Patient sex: F
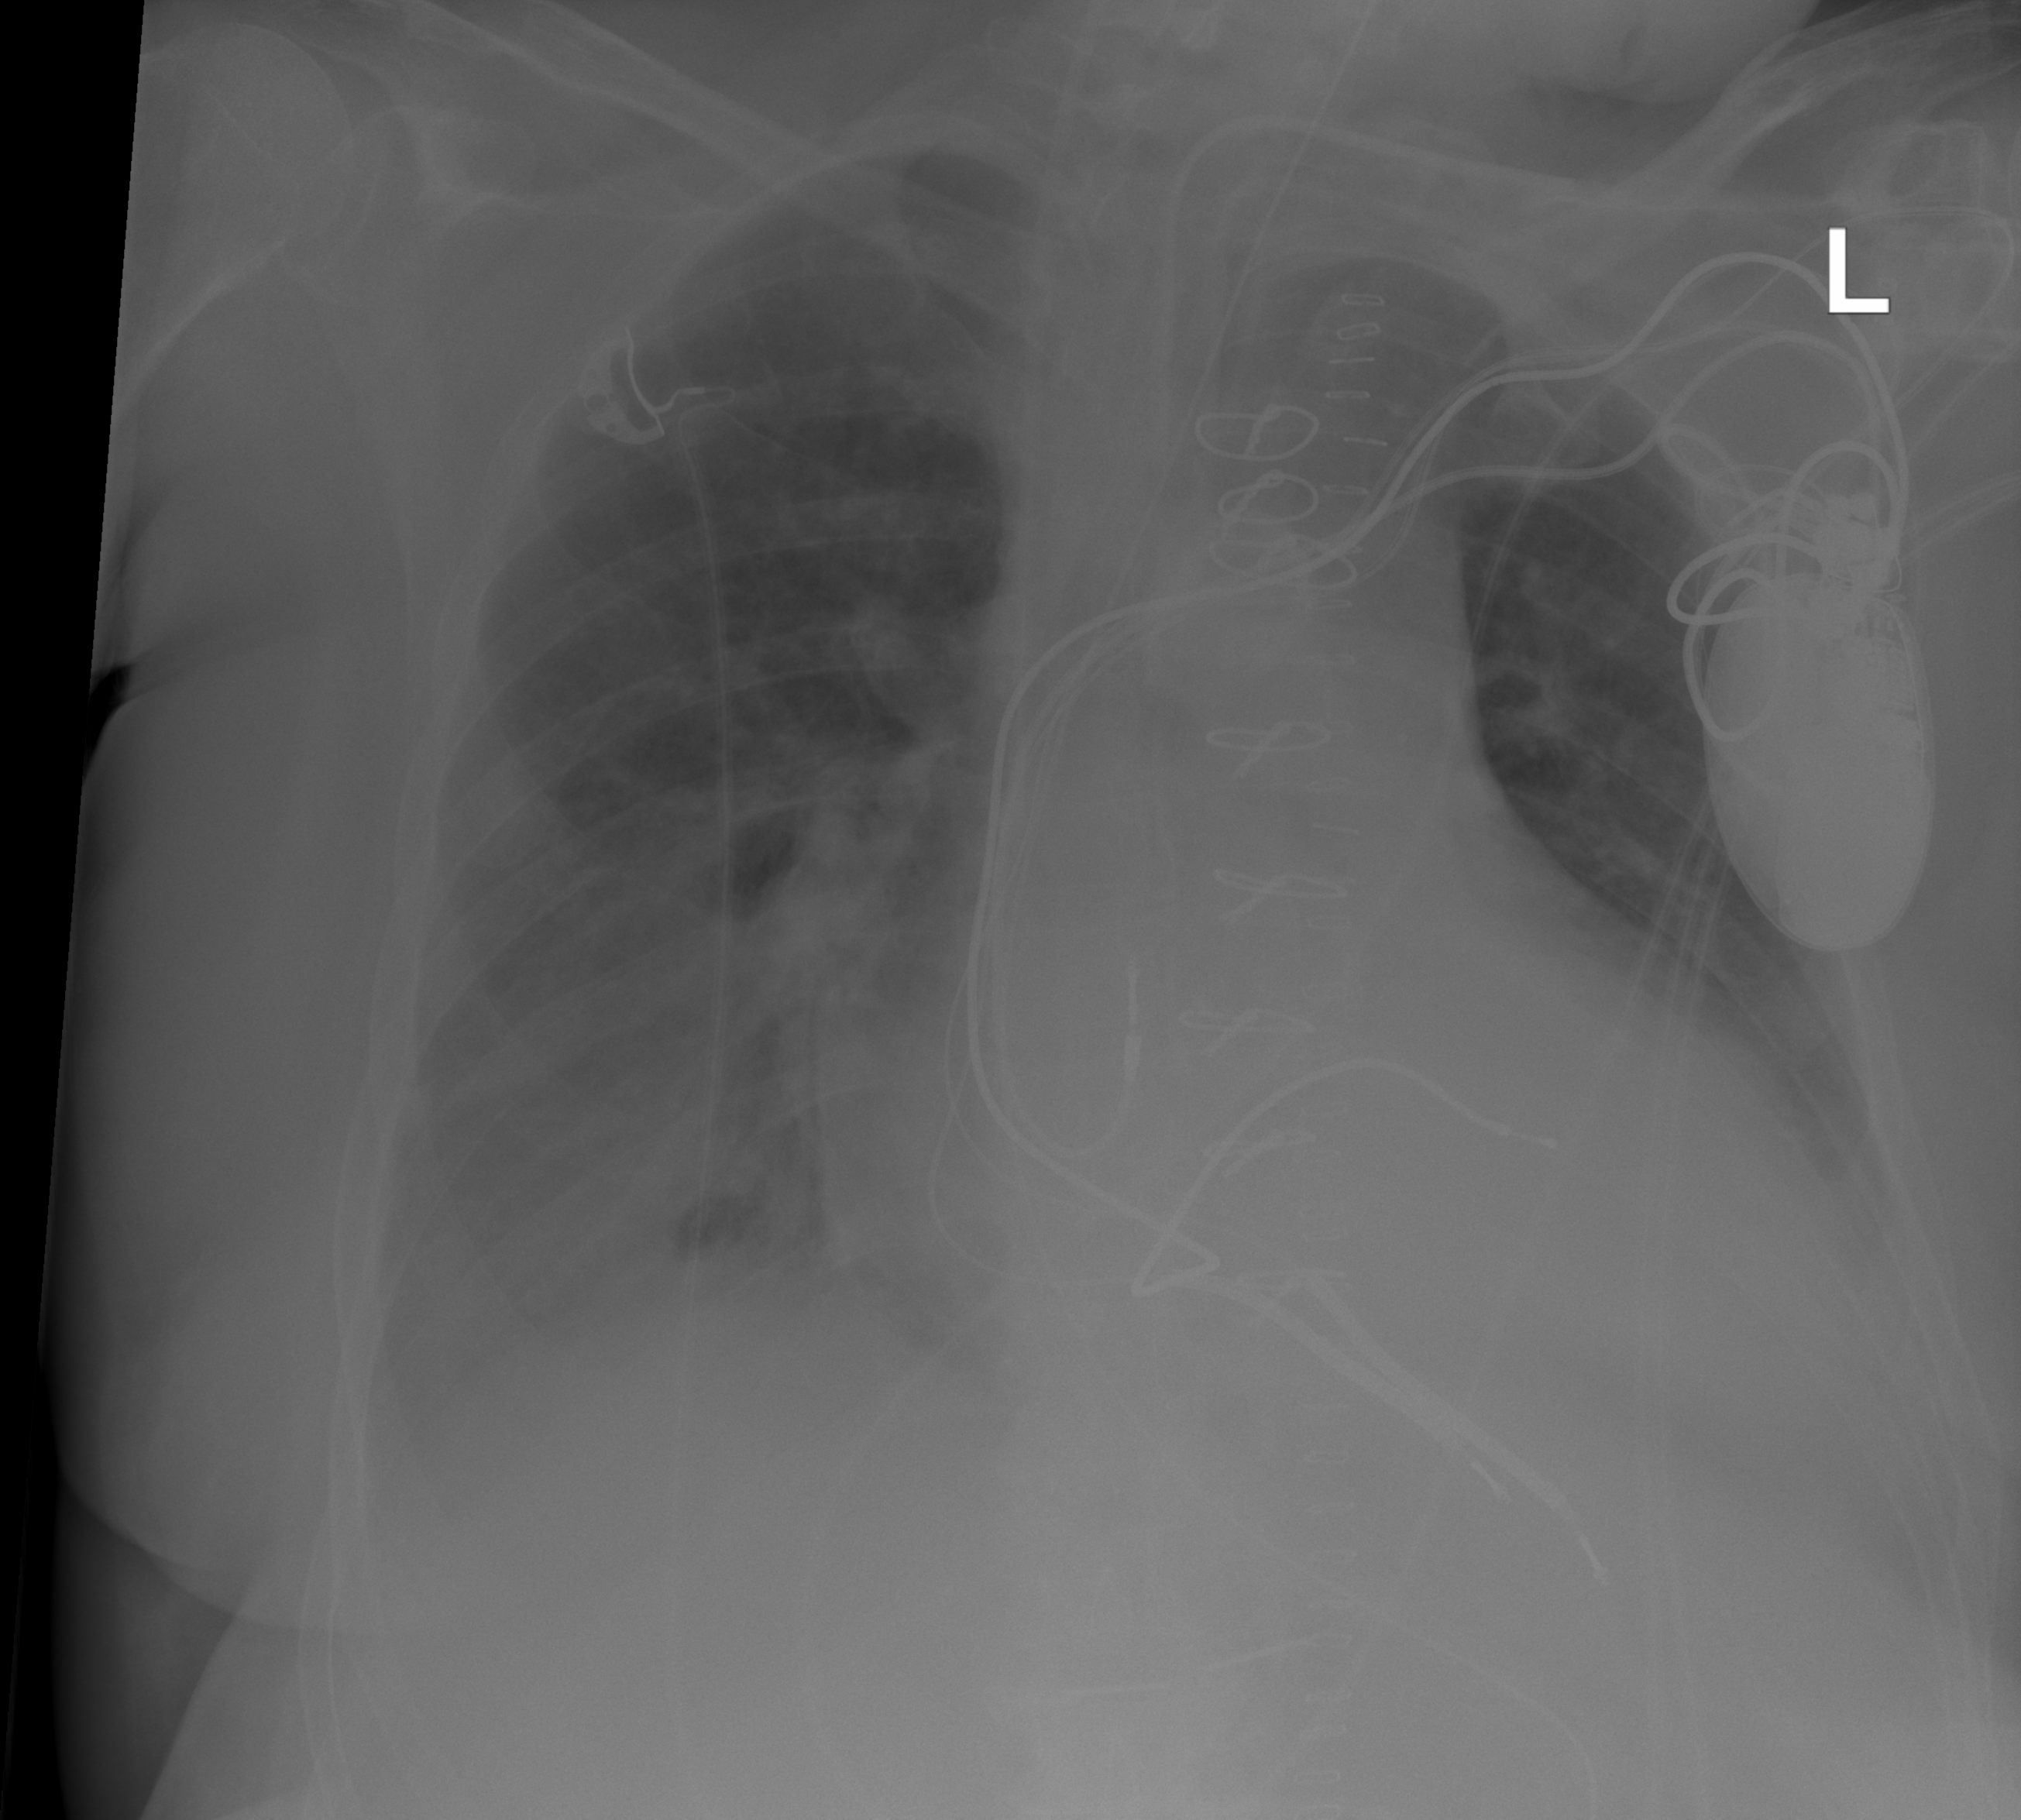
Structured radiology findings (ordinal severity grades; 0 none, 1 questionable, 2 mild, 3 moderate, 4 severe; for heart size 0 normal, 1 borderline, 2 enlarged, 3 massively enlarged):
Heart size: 0
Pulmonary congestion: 0
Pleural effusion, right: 0
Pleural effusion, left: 1
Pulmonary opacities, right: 3
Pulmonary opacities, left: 0
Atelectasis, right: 3
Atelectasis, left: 1